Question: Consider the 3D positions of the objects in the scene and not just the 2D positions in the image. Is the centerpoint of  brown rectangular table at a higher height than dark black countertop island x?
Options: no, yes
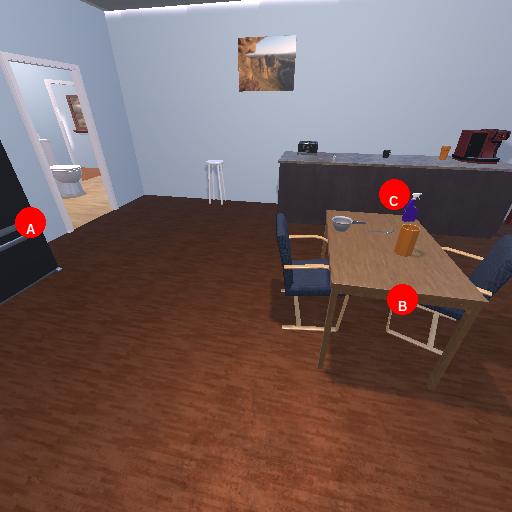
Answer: no